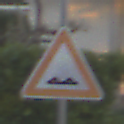
Verkehrszeichen: UnebeneFahrbahn
Umgebung: Outdoor, Urban
Tageszeit: SunriseSunset
Wetter: Clear
Licht: Natural
Jahreszeit: NotSpecified
Kontrast: LowContrast